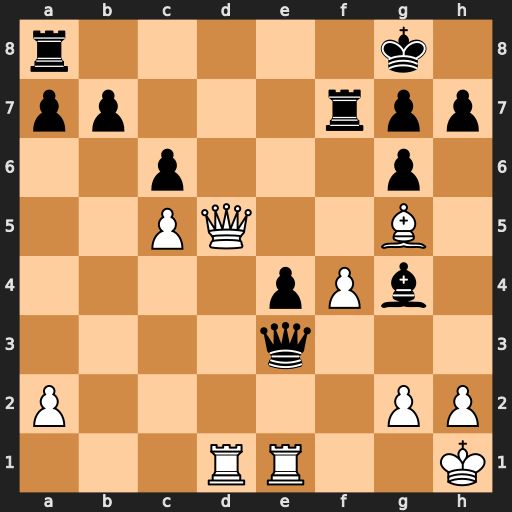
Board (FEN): r5k1/pp3rpp/2p3p1/2PQ2B1/4pPb1/4q3/P5PP/3RR2K
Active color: w
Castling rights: -
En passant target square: -
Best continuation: Qd8+ Rf8 Rxe3 Raxd8 Rxd8